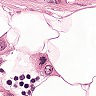
Metastatic tissue present: yes